Question: I'm getting this error when I deploy a VB.NET application and for the life of me I cannot figure out why.
I do not get this error when I run the app from the IDE and the test machine I am deploying it to has a similar configuration to the dev machine...Windows 7 & .NET 3.51 SP1 and 4.0.
The app bombs out when the main form is loaded after logging in. I've narrowed it down to the main form because if I load another form from login and then open the main form, this happens.
Linked below is a screenshot of the stack trace.
Any ideas? I'm really lost here.
Thanks.

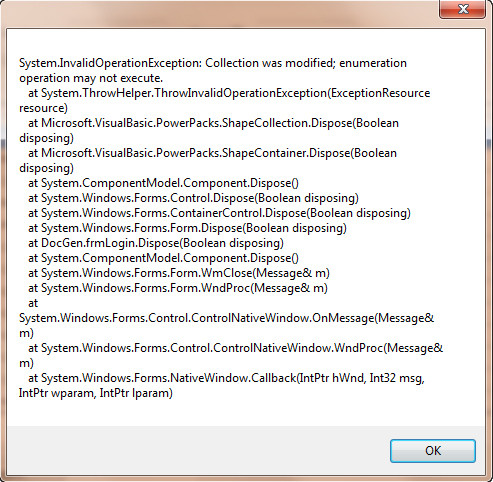
Answer: I do not see a way for ShapeCollection.Dispose() to throw that exception. Although it is manipulating a List<> that can indeed throw that exception, the code should not trigger it:
'''
private void Dispose(bool disposing)
{
if (!this.m_Disposed && disposing)
{
for (int i = this.m_Shapes.Count - 1; i >= 0; i--)
{
this.m_Shapes[i].Dispose();
}
this.m_Shapes.Clear();
this.m_Shapes = null;
}
this.m_Disposed = true;
}
'''
Well, this is from the PowerPacks version that I have. There have been a couple of versions of it floating around, it used to be distributed separately. Make sure you didn't accidentally deploy an old version.